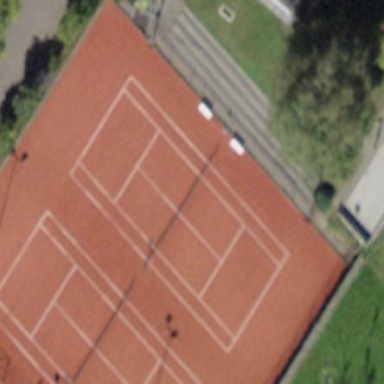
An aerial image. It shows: Sandy tennis court.